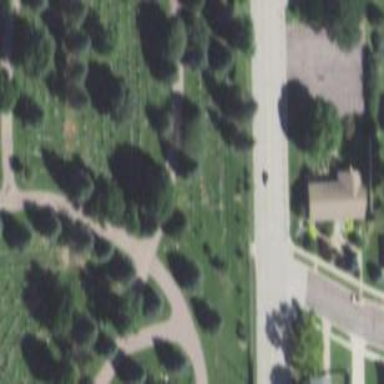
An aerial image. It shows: Sector in the cemetery.